Question: Is there a way to get the number of "revisions" of one docx ?

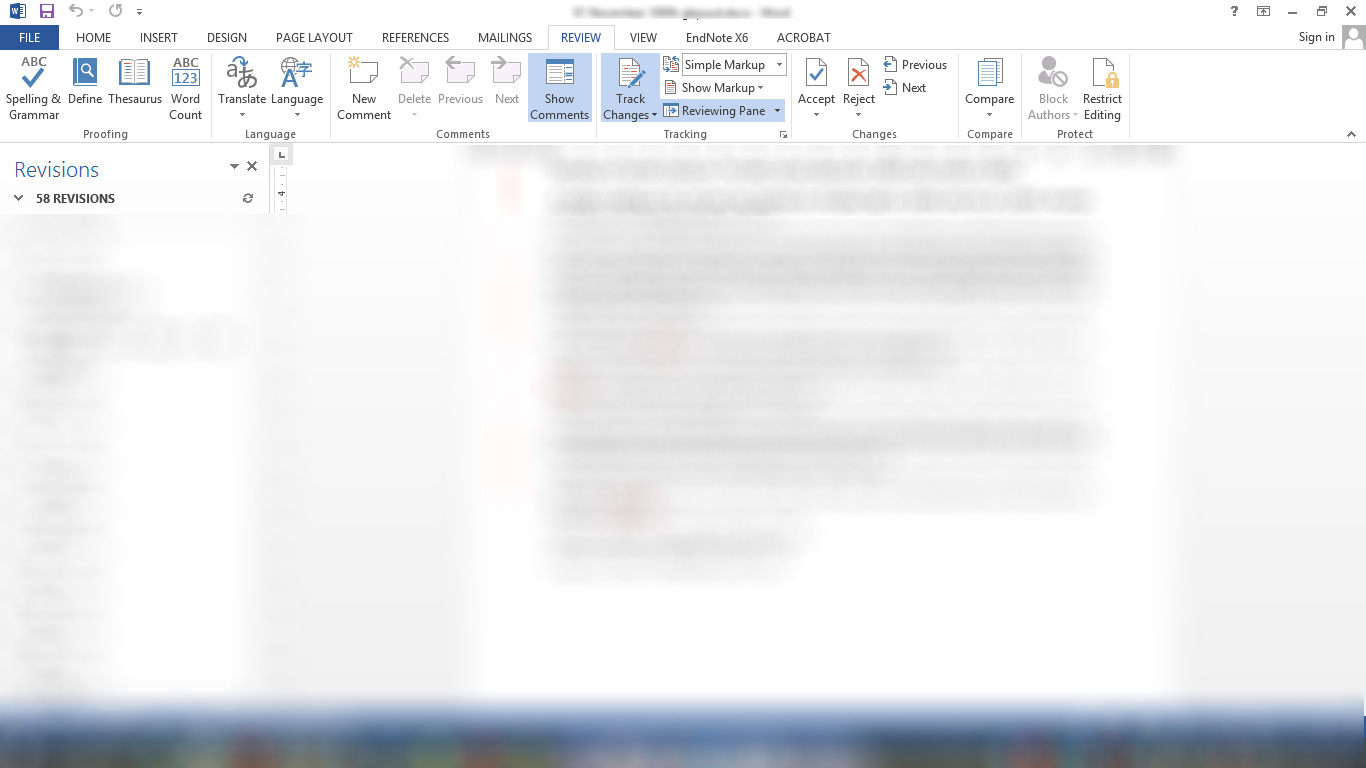
Answer: docx is a zipped format (see <URL>
You can find this information in 'docProps/core.xml':
For example:
'''
<cp:revision>2</cp:revision>
'''
means that they have been two revisions.